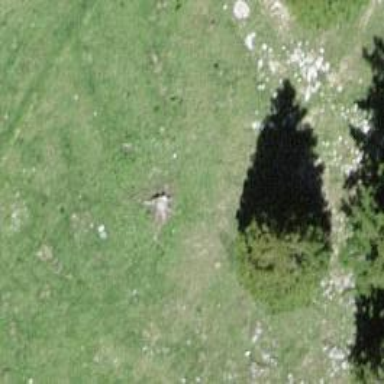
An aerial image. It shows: Needle-leaved tree in natural setting.